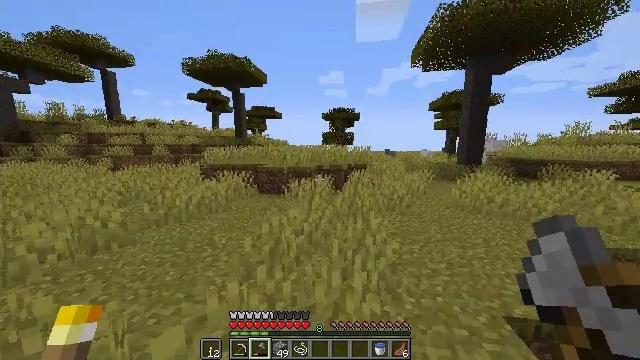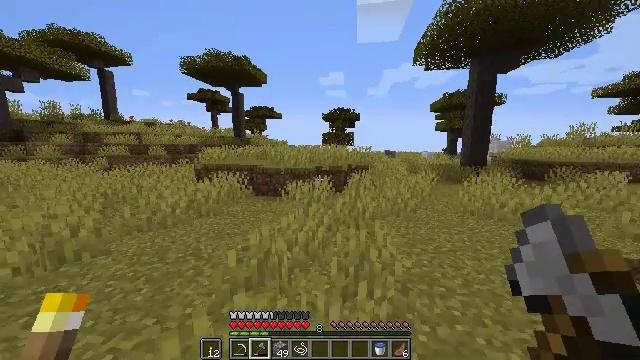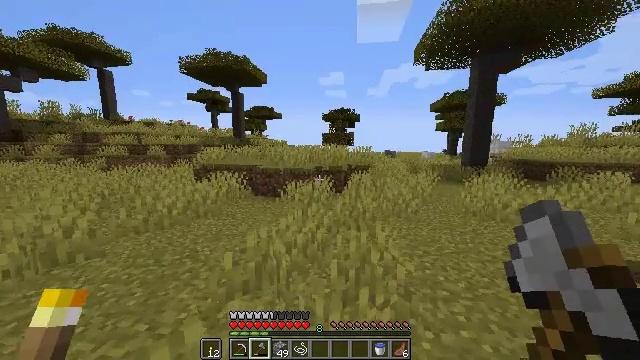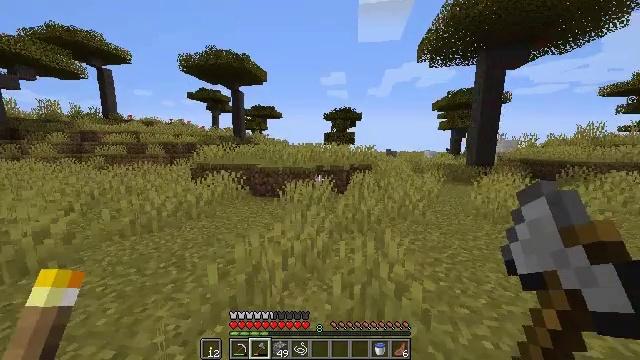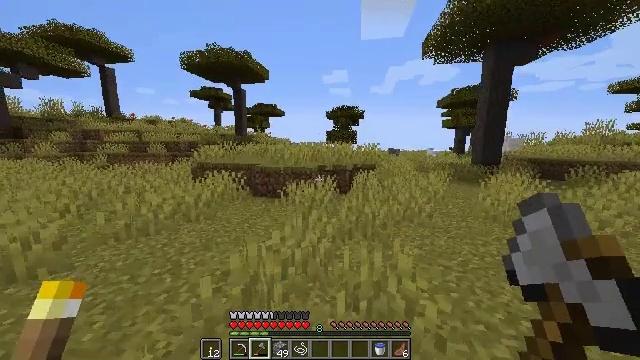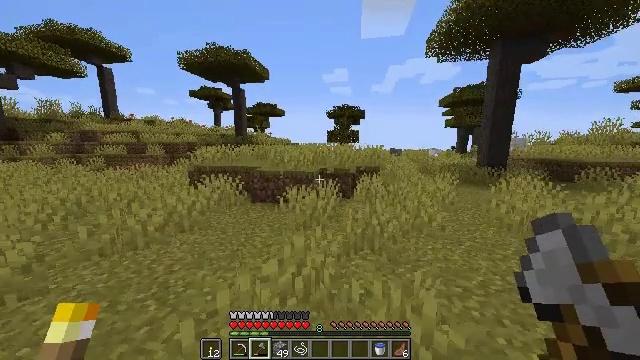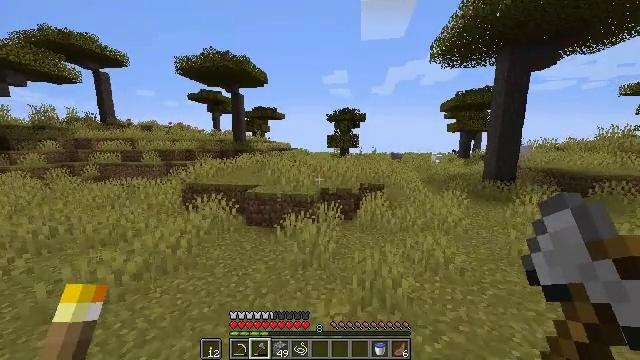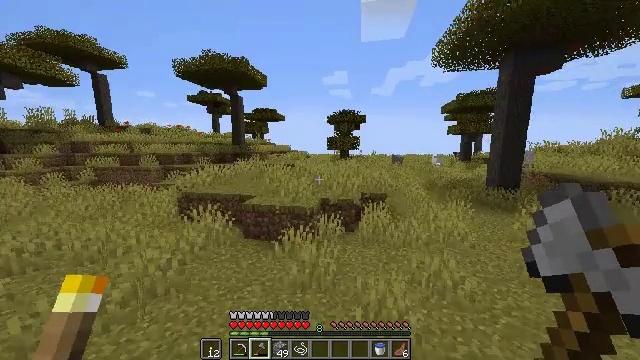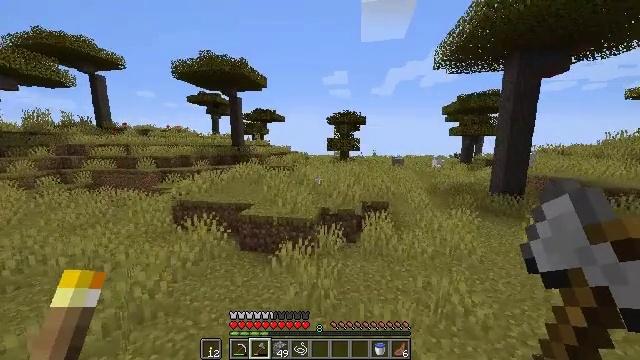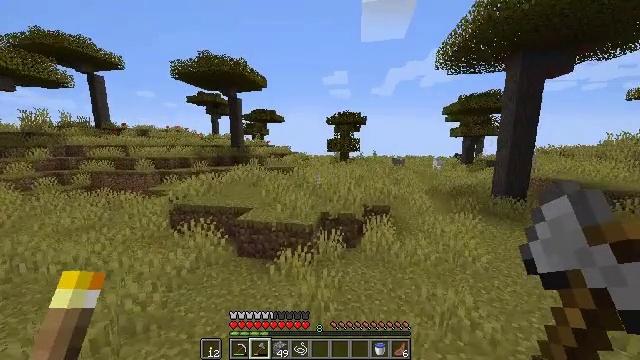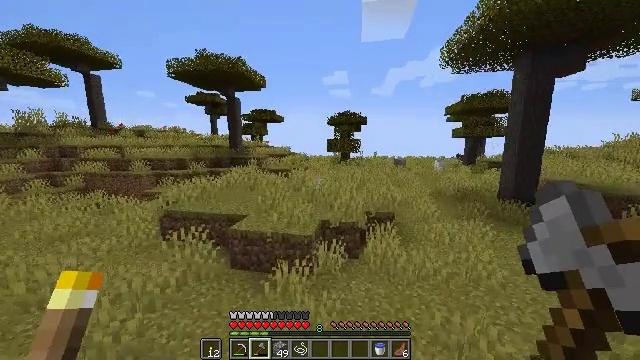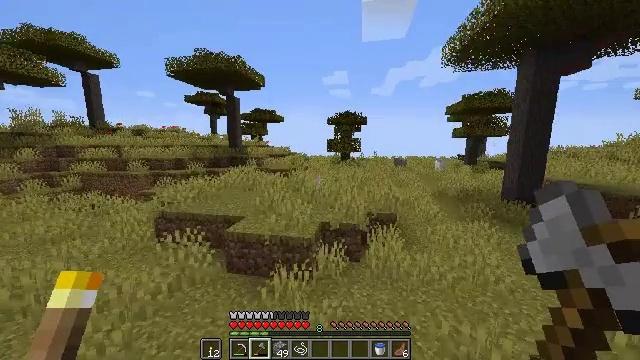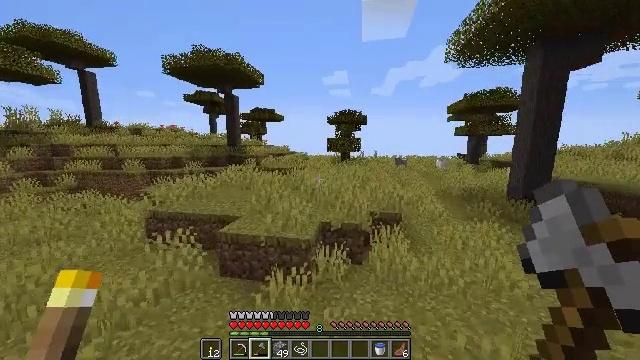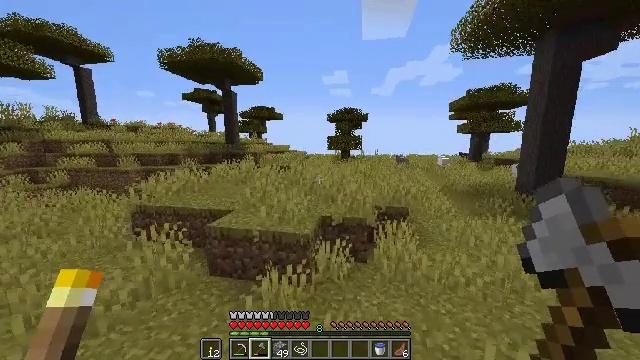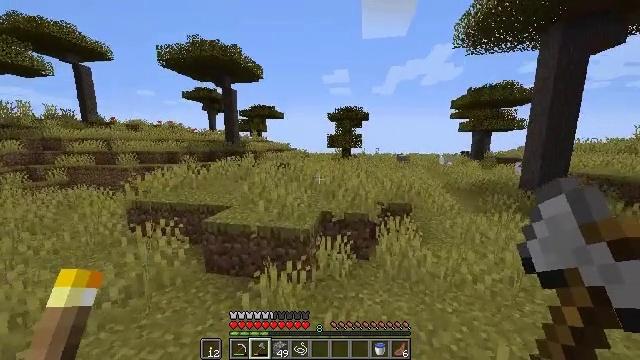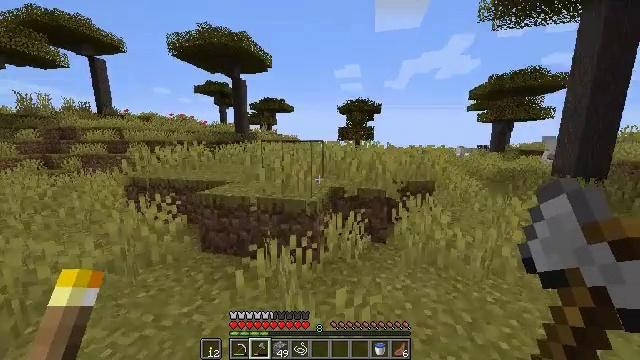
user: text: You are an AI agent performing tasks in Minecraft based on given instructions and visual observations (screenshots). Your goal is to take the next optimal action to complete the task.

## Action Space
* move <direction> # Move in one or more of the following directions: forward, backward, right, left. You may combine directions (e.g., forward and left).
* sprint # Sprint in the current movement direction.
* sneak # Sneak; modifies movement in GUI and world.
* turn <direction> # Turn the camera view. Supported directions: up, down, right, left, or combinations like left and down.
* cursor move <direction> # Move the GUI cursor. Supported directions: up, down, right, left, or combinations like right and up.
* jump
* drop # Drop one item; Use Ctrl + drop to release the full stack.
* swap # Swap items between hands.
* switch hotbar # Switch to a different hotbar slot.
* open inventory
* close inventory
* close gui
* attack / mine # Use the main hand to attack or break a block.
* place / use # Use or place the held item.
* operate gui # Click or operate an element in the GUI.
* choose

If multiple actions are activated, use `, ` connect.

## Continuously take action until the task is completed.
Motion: motion action
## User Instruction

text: Mine the orange carpet to pick it up.
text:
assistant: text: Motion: move forward, sprint, attack / mine
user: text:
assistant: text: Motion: move forward, sprint, attack / mine
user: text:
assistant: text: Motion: move forward, sprint, attack / mine
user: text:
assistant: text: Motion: move forward, sprint, attack / mine
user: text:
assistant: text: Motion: move forward, sprint, attack / mine, jump
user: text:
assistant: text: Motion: move forward, sprint, attack / mine, jump
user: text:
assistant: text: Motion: move forward, sprint, attack / mine, jump
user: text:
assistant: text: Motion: move forward, sprint, attack / mine, jump
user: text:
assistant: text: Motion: move forward, sprint, attack / mine, jump
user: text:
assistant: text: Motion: move forward, sprint, attack / mine, jump
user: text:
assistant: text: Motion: move forward, sprint, attack / mine, jump
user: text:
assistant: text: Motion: move forward, sprint, attack / mine
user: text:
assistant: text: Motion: move forward, sprint, attack / mine
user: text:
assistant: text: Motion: move forward, sprint, attack / mine
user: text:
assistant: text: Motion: move forward, sprint, turn left, attack / mine
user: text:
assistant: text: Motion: move forward, sprint, turn left, attack / mine
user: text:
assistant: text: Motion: move forward, sprint, turn left, attack / mine
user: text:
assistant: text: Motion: move forward, sprint, turn left, attack / mine, jump
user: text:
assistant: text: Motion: move forward, sprint, attack / mine, jump
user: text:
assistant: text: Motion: move forward, sprint, attack / mine, jump
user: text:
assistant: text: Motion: move forward, sprint, attack / mine, jump
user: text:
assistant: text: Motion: move forward, sprint, attack / mine, jump
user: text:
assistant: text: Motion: move forward, sprint, attack / mine, jump
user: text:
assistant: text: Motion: move forward, sprint, attack / mine, jump
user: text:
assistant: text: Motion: move forward, sprint, turn right, attack / mine
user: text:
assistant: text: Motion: turn right and up, attack / mine
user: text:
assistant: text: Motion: turn right, attack / mine
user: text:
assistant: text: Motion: turn right and up, attack / mine
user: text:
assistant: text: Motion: turn right, attack / mine
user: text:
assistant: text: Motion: turn right and down, attack / mine